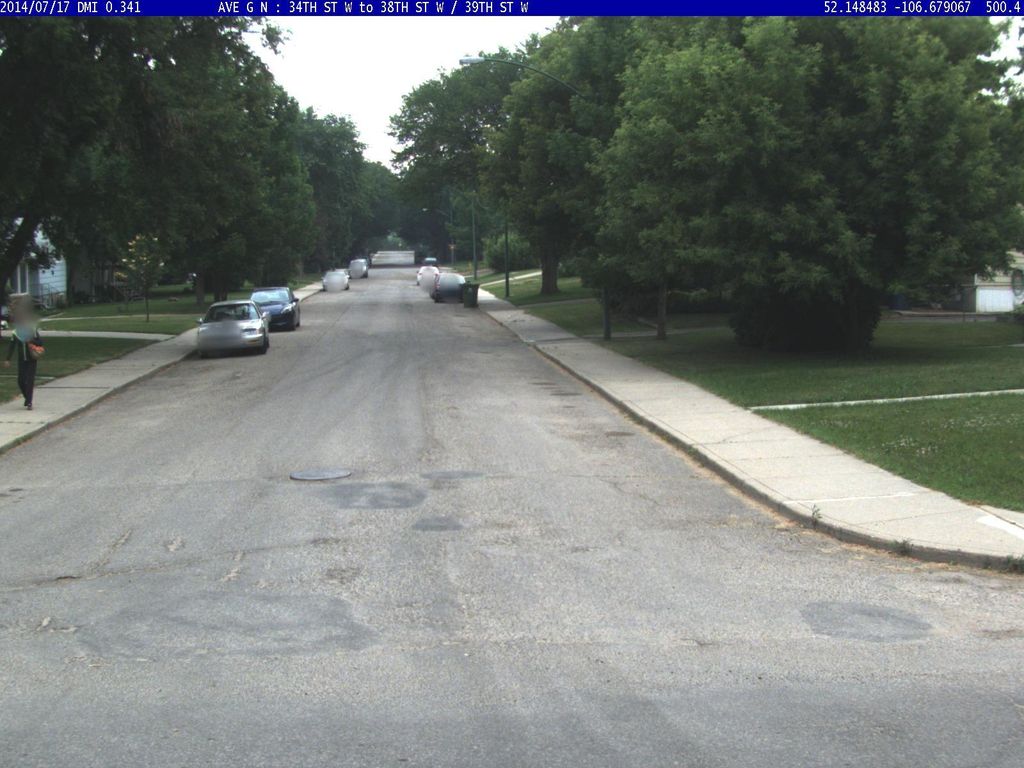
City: saskatoon